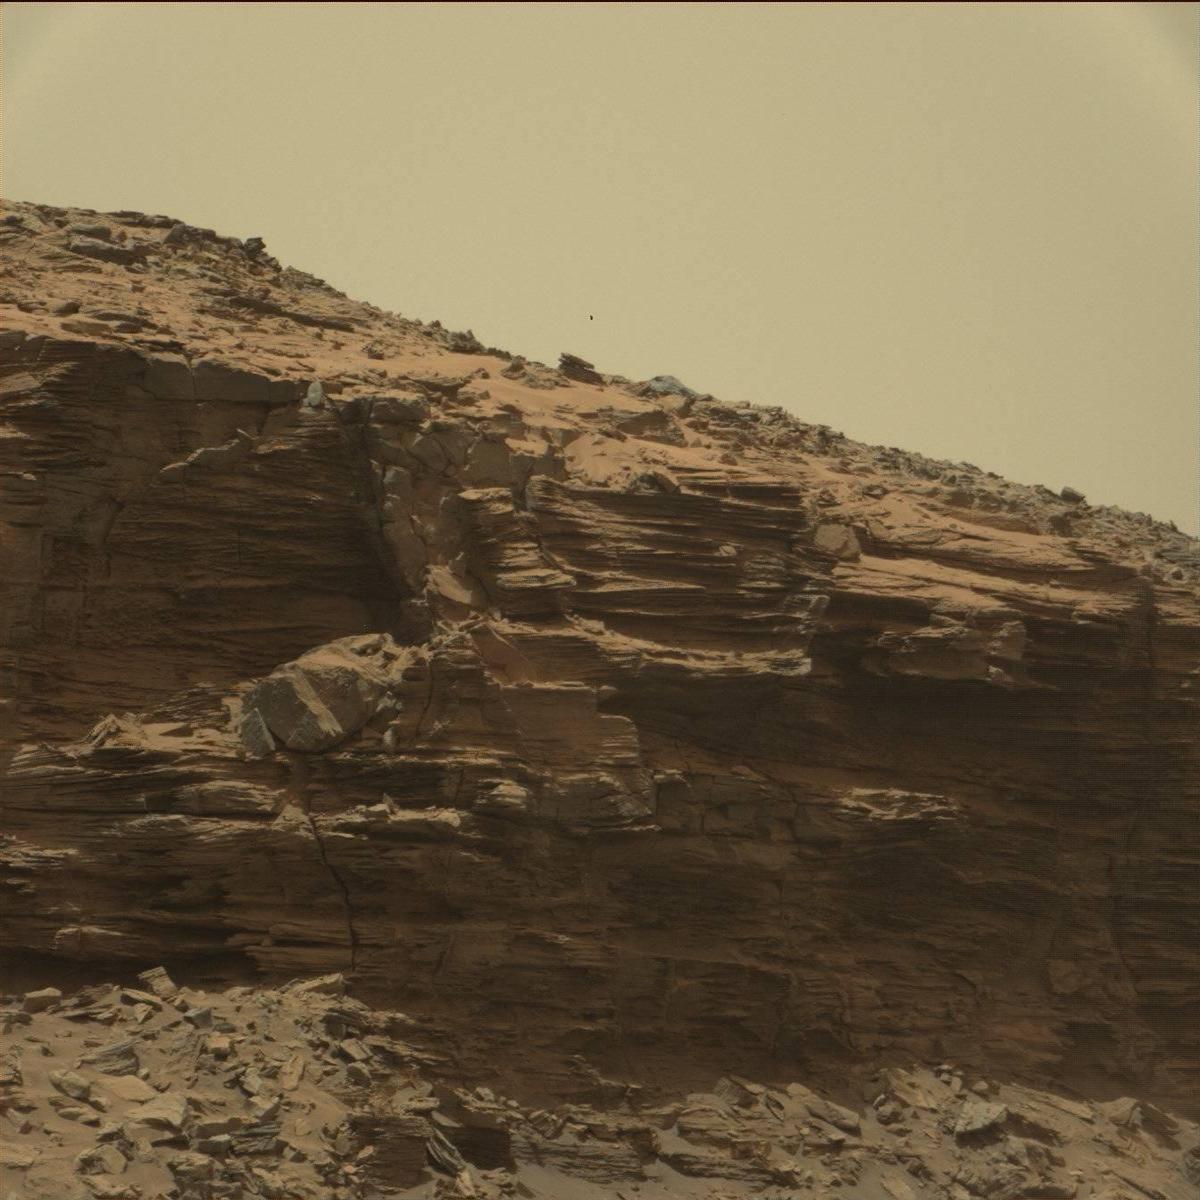
Terrain classes present: Bedrock, Sand / Soil, Sky